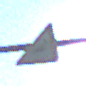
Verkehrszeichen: WildwechselLinks
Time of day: MorningAfternoon
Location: Outdoor (Nature)
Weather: Clear
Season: NotSpecified
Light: Natural